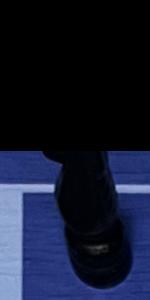
Label: Knight_Black